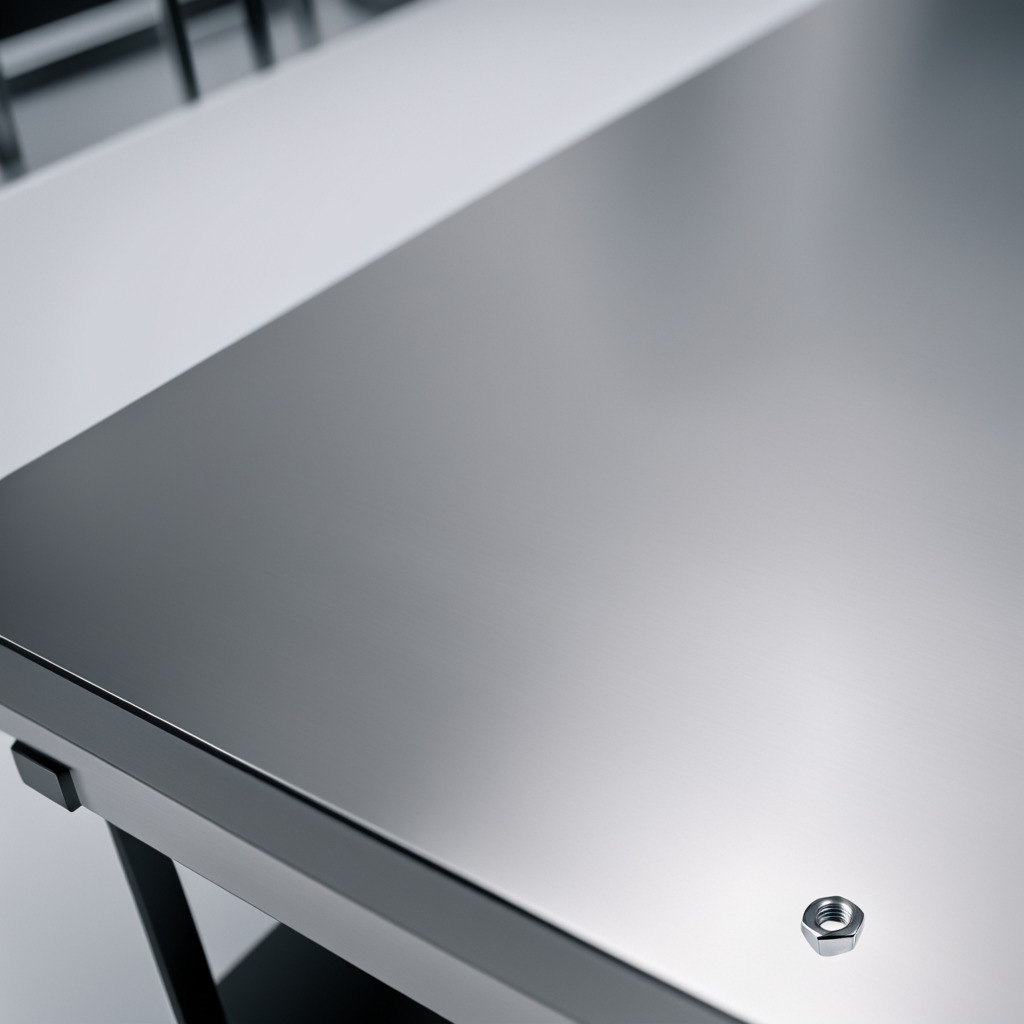
A metal nut is lying on a stainless steel table in a high-end prototyping lab.